Interaction volume radius: 10 \u00c5
Interaction volume height: 30 \u00c5
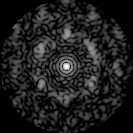
Disorder parameter: 0.6877